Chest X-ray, PA view. Patient: 68 years old, sex M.
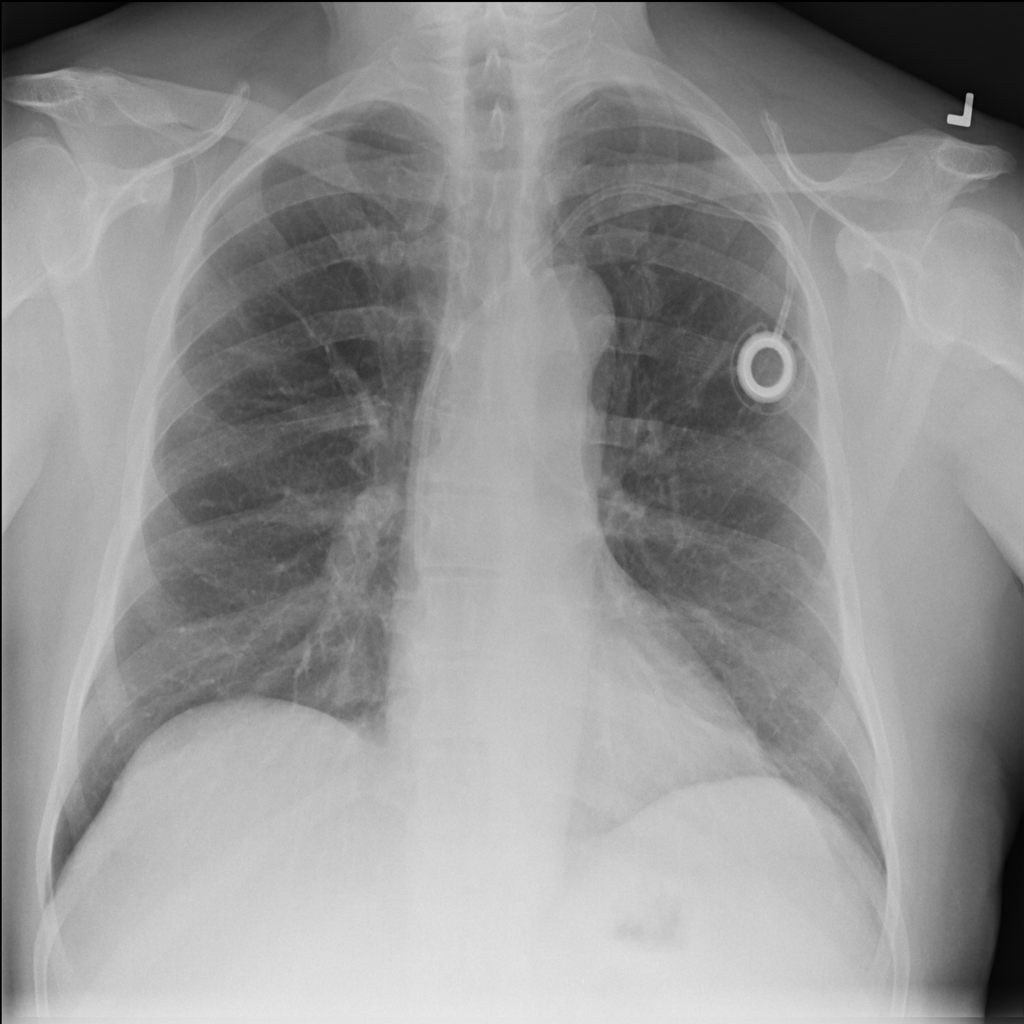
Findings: Infiltration